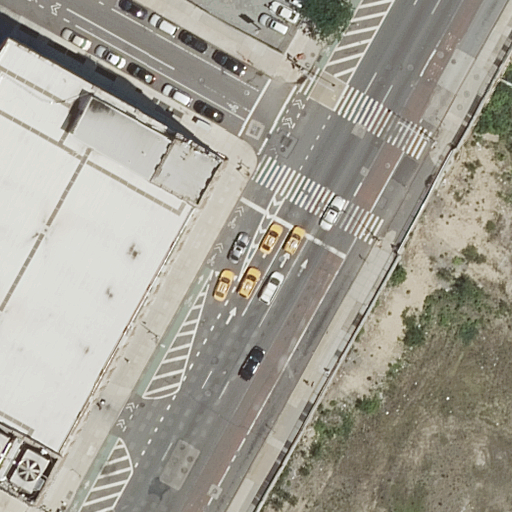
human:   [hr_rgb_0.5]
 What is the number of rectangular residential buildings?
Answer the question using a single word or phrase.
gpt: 0

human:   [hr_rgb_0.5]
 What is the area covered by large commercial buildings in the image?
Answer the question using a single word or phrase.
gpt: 0m2

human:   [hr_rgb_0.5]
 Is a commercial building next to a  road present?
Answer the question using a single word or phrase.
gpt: no

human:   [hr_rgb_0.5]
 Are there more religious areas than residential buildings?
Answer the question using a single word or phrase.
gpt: no

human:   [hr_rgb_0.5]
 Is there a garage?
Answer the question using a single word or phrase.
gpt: no

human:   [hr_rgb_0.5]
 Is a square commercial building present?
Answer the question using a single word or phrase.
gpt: no

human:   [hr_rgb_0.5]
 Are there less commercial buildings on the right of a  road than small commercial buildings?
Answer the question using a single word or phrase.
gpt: no

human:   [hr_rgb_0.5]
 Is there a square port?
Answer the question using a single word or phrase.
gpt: no

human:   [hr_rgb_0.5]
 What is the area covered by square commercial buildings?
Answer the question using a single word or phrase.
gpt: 0m2

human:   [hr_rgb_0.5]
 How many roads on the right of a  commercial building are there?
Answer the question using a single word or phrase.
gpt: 0

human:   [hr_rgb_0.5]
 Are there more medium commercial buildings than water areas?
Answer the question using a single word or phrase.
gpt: no

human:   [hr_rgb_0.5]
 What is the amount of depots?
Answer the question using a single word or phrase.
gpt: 0

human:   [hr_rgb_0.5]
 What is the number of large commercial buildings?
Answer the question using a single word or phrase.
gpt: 0

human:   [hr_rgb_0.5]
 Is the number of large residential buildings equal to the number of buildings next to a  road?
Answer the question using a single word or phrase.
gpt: yes

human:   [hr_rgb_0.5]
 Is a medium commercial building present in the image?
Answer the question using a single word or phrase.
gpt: no

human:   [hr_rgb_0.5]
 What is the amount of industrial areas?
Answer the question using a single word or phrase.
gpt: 0

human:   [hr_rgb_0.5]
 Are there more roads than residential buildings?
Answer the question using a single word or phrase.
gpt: yes

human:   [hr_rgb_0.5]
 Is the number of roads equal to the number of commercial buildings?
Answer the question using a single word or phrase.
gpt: no

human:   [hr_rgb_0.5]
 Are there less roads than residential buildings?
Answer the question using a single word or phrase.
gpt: no

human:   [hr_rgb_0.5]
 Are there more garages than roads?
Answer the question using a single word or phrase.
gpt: no

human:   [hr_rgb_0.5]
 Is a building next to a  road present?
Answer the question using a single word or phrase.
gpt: yes

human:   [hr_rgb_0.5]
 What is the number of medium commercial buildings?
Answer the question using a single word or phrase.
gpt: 0

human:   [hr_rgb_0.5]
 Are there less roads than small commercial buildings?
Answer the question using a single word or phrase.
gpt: no

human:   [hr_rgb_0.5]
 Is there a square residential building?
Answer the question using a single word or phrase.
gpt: no

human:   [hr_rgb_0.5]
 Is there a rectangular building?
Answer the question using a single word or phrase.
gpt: no

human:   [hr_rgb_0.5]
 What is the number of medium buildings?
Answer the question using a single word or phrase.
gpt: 0

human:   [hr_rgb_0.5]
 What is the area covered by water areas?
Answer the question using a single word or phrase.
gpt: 0m2

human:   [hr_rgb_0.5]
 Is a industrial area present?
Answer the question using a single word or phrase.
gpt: no

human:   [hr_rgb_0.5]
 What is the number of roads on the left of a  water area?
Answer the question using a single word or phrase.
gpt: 0

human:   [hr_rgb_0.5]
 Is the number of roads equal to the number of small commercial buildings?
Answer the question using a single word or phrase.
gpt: no

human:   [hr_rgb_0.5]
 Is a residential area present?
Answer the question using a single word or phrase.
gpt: no

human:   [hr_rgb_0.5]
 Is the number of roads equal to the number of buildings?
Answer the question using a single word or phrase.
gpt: no

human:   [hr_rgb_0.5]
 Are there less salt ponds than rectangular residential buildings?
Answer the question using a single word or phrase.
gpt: no

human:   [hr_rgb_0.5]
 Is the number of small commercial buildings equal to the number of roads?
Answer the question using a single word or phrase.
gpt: no

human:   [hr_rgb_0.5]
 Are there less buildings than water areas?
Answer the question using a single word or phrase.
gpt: no

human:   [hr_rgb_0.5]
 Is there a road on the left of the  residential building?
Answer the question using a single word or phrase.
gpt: yes